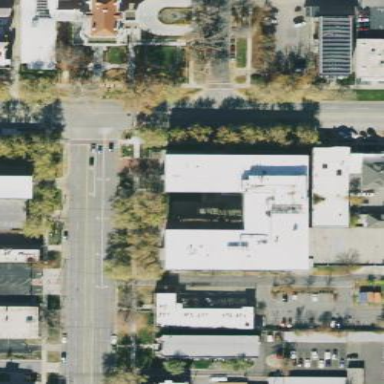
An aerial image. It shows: Commercial building.